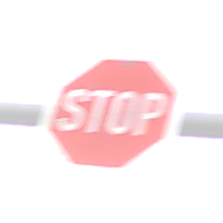
Verkehrszeichen: Stop
Umgebung: Outdoor, RoadRail
Tageszeit: SunriseSunset
Wetter: PartlyCloudy
Licht: Natural
Jahreszeit: NotSpecified
Kontrast: LowContrast